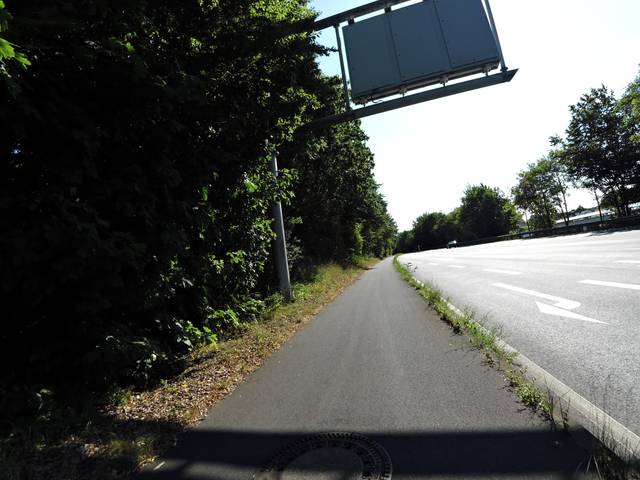
Region: Germany
Coordinates: 50.713, 7.028